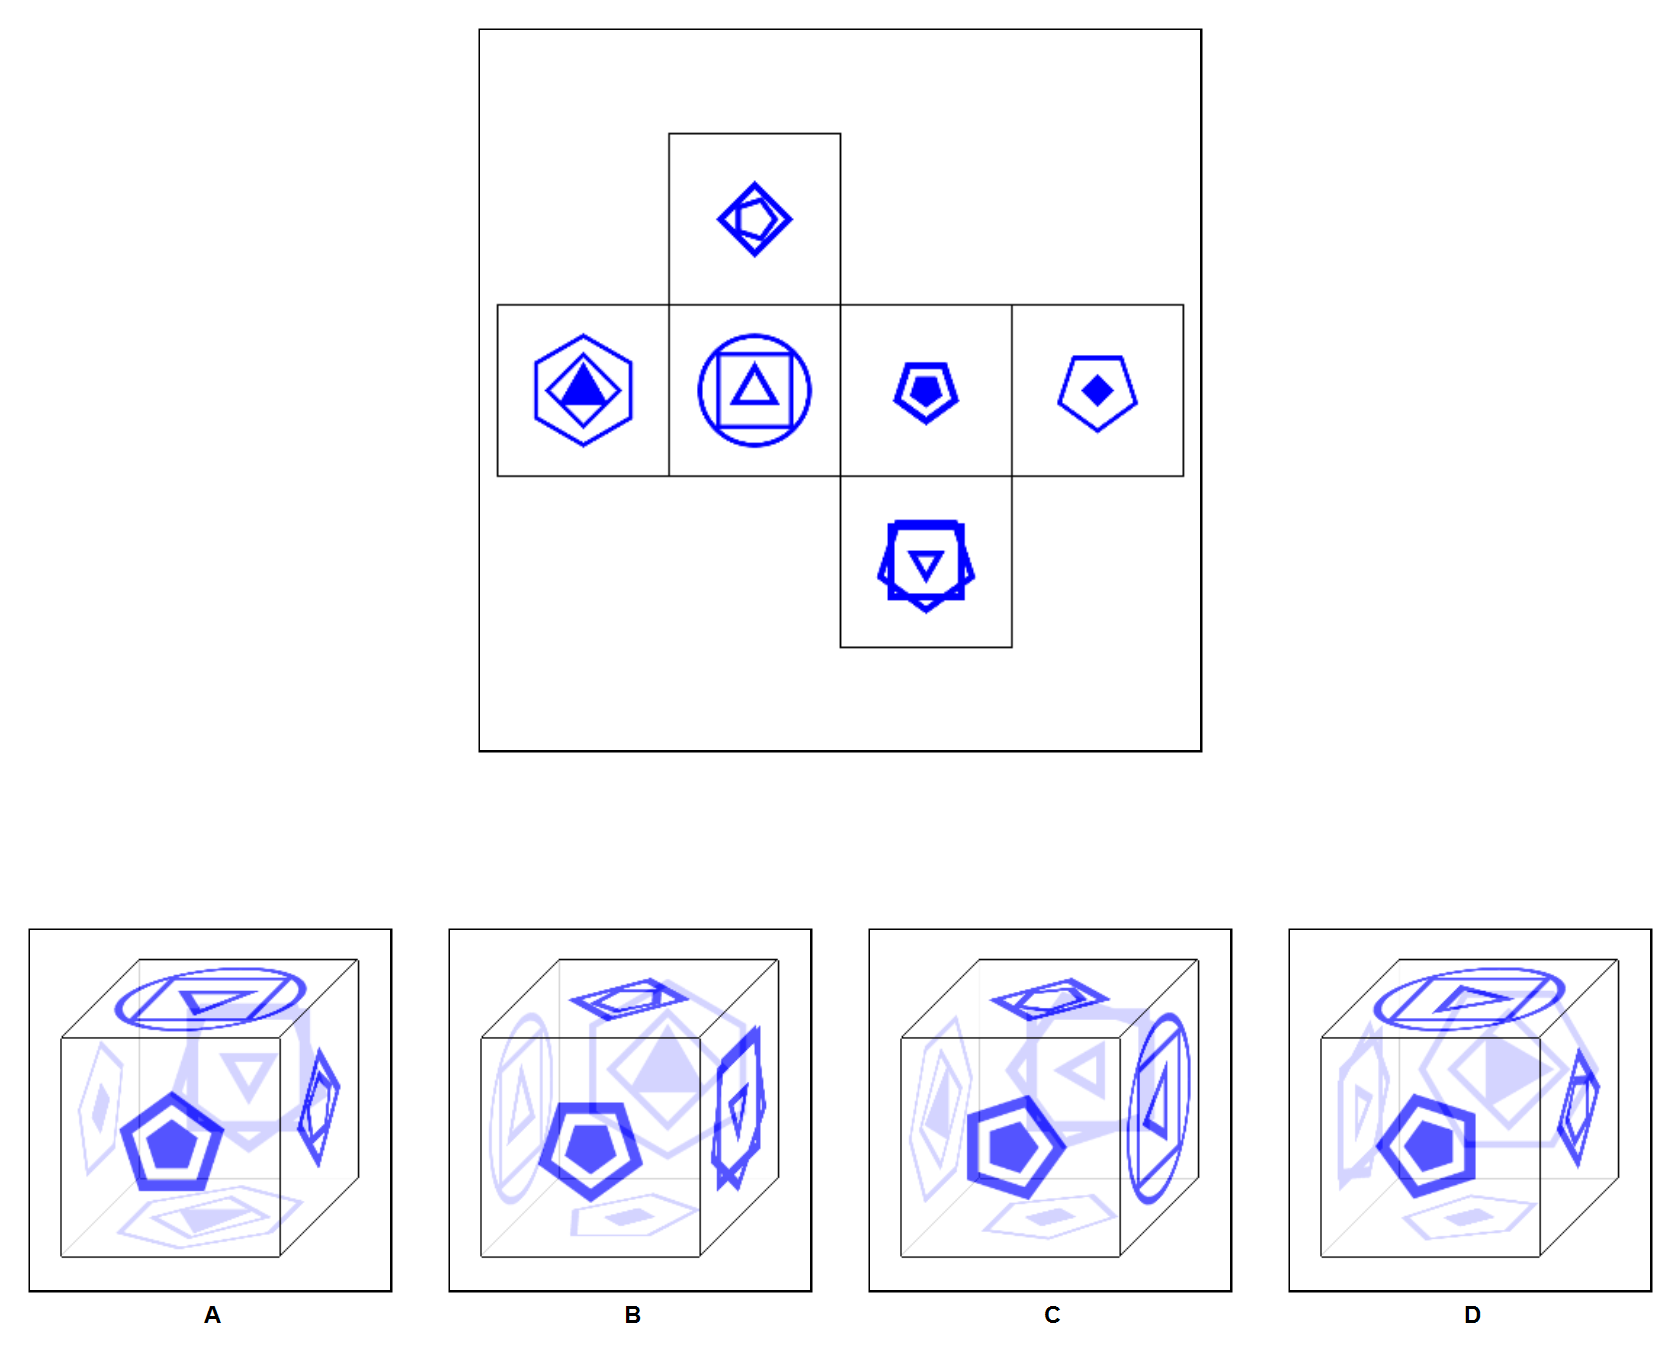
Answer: D